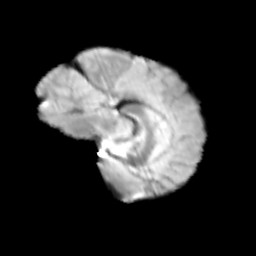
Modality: T2w
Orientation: sagittal
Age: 11
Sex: female
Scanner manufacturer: siemens
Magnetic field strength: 3 T
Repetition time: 3.8 s
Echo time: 0.07 s